Aerial crown-view tile of a tropical tree (Barro Colorado Island, Panama), acquired 20250616:
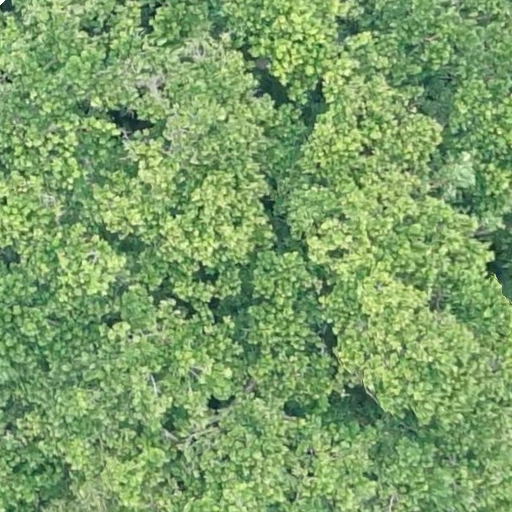
Species: Anacardium excelsum
GBIF accepted scientific name: Anacardium excelsum
Crown area: 677.806 m²